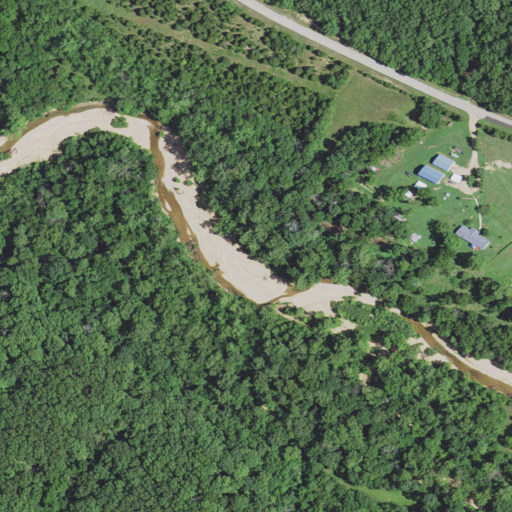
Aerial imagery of valley in Missouri named Dry Hollow containing deciduous forest, pasture, open development, mixed forest, barren land, medium intensity development, herbaceous wetlands, and low intensity development